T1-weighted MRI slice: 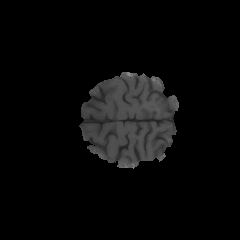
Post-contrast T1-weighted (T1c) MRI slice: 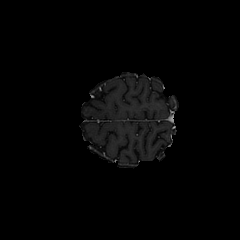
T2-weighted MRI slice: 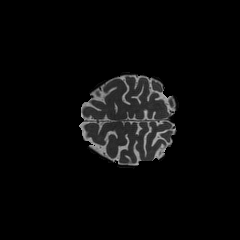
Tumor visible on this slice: no